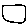
Label: square